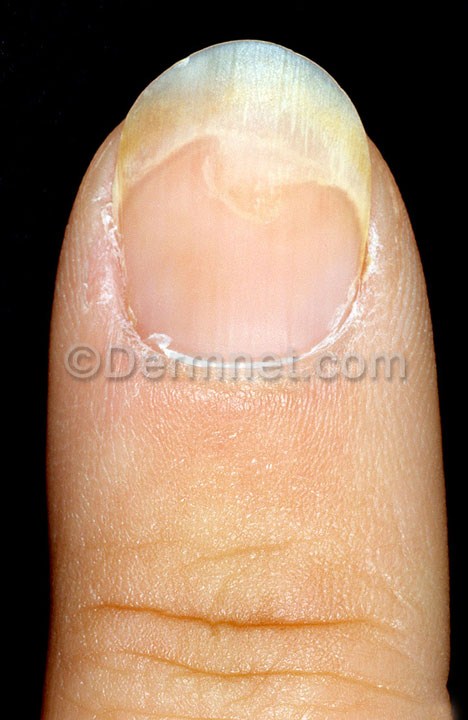
Disease: Nail Fungus and other Nail Disease